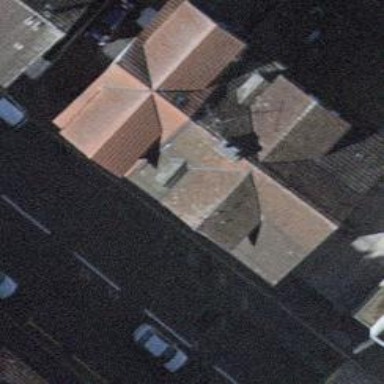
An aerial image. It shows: Restaurant.